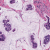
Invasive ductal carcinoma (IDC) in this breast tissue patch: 1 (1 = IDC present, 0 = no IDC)